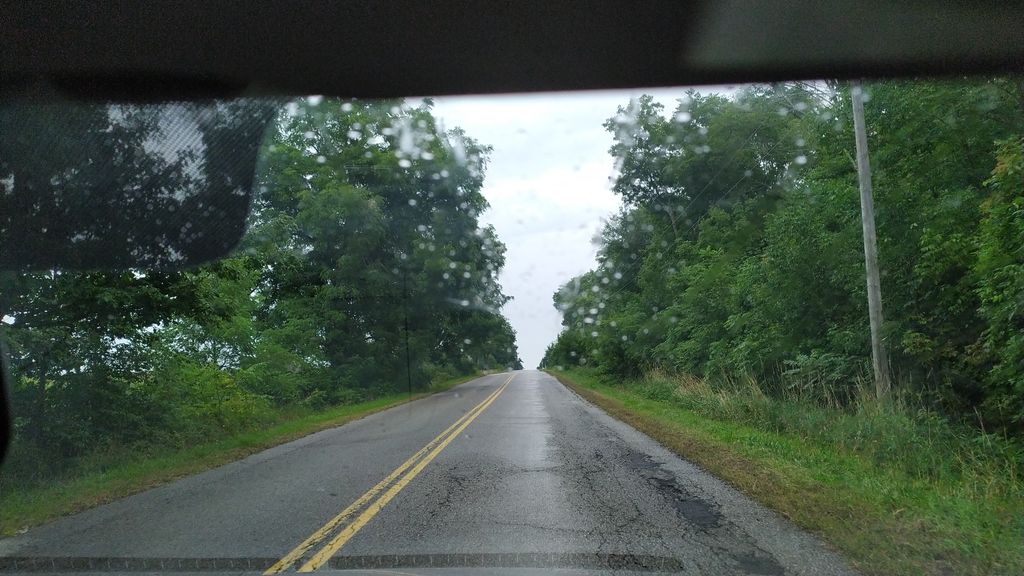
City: kitchener-waterloo